Question: I am trying to set a build definition for a Git Branch Policy in TFS 2017. It seems to me, however, that XAML Build Definitions are not supported in this context (I know XAML builds are marked as obsolete - we plan to change but the amount of work is prohibitive right now). Here's the drop down box that does not include XAML Build Definitions:-

Am I missing something or is this just not supported?
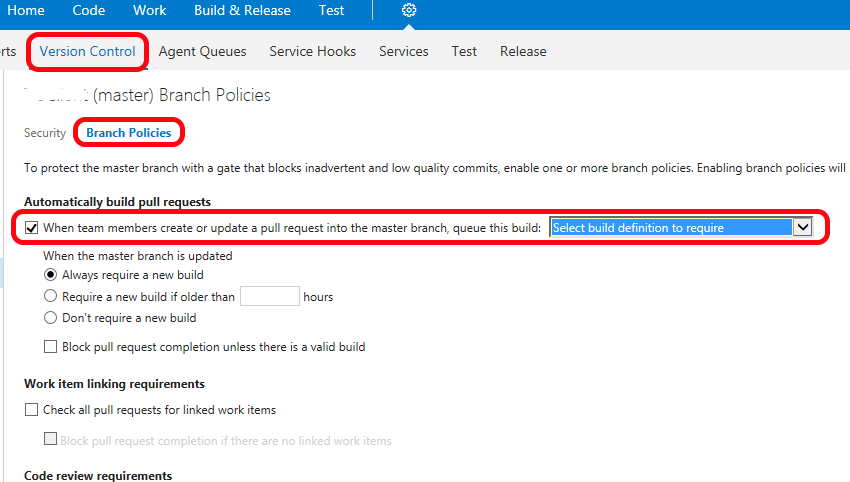
Answer: You are correct it is not supported.
XAML Build are depricated in TFS 2017 and will not be available in tge next version of TFS. VSTS also no longer supports them. You should convert your builds to Team Build to keep parity with new features.